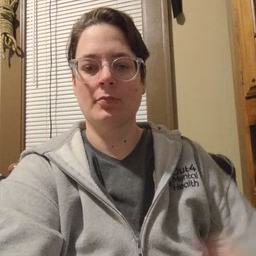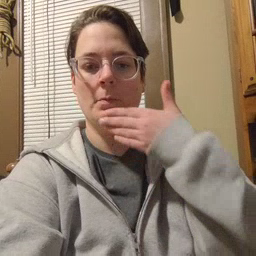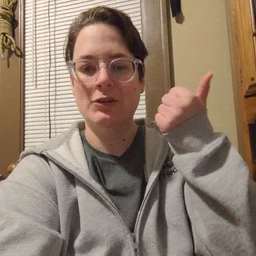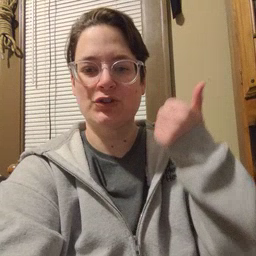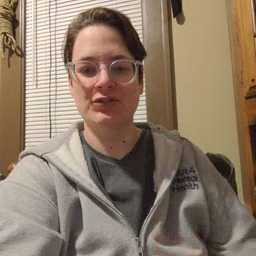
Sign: better